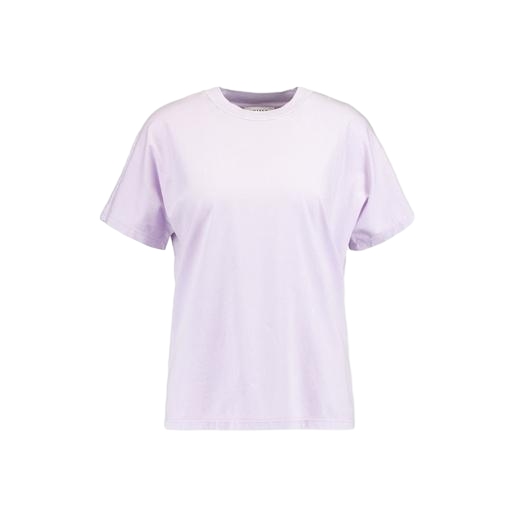
purple shrunken boyfriend tee, basic tee, regular t-shirt, white background